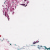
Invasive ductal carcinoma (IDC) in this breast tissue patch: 0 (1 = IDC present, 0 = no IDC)